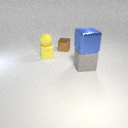
small yellow rubber cube below small yellow rubber sphere